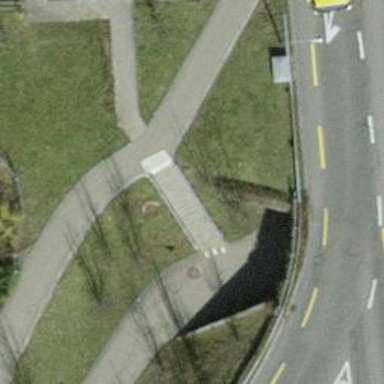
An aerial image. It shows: Road with steps.